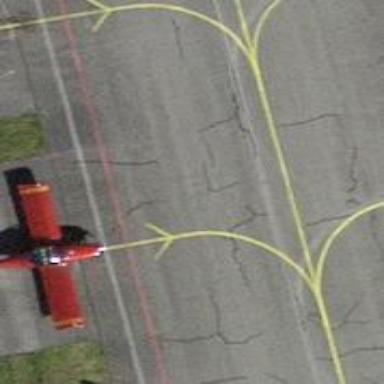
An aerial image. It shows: Image of taxiway at airport.